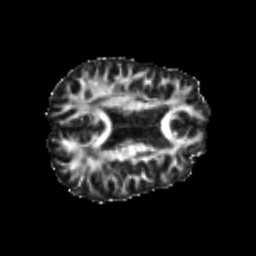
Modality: FA
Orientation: axial
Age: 25
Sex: male
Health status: healthy
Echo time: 0.074 s